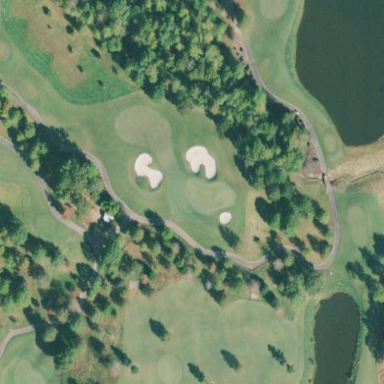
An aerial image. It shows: Golf fairway surrounded by grass.